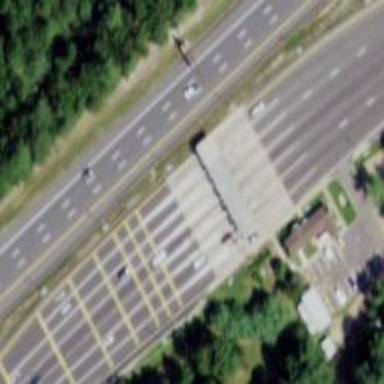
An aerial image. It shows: Toll gantry on the road.